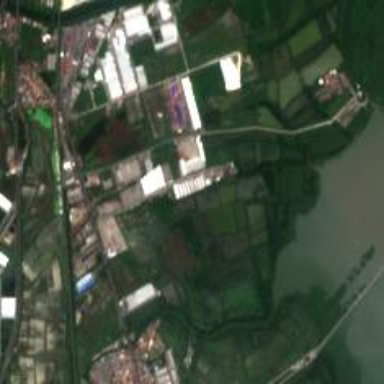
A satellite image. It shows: Industrial area featuring warehouse.